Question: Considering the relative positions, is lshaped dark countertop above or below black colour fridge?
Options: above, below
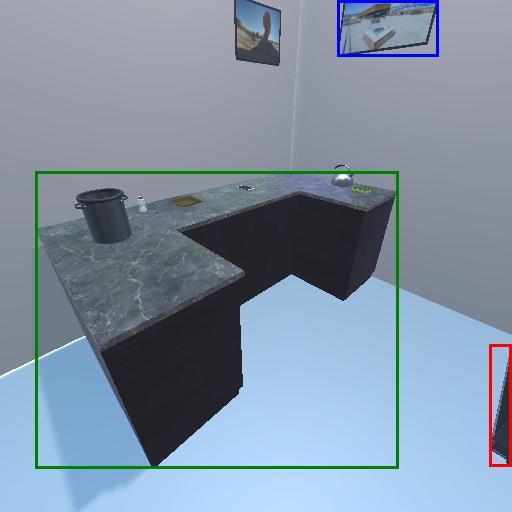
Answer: above